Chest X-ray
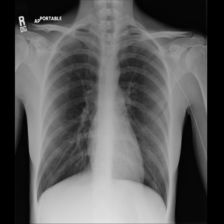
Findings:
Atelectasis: negative
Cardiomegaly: negative
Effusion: negative
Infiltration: negative
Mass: negative
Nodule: negative
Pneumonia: negative
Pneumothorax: negative
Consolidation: negative
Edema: negative
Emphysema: negative
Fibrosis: negative
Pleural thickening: negative
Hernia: negative